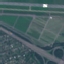
Label: Highway